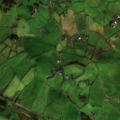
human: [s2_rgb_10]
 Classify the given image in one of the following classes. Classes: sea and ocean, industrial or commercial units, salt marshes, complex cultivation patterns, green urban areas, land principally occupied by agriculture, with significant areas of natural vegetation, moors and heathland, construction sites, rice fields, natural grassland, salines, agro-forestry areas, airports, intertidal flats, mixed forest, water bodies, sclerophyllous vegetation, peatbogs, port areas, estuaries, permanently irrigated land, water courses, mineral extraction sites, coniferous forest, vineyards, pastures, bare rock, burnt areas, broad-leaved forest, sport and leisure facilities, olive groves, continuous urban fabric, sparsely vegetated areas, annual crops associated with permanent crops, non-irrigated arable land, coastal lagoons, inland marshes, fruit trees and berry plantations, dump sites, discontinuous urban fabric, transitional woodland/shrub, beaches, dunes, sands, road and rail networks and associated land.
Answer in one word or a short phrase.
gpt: pastures